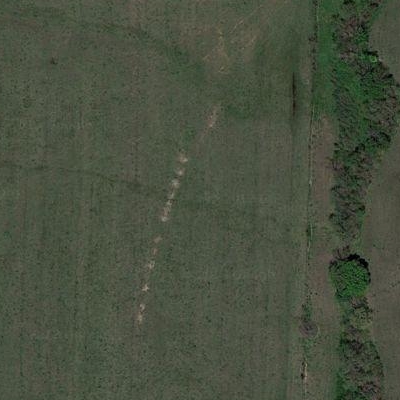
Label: aGrass